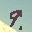
Label: 9